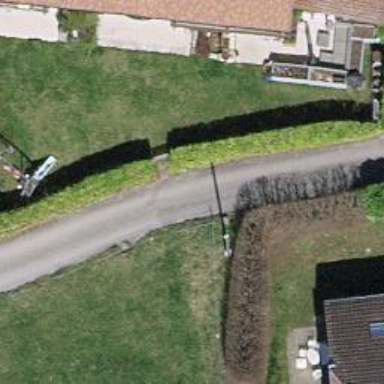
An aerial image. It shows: Hedge barrier.